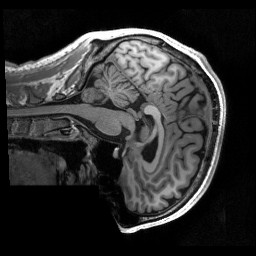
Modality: T1w
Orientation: sagittal
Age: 29
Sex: male
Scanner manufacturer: siemens
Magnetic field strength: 3 T
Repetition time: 2.53 s
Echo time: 0.00267 s